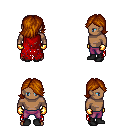
a pixel art fantasy rpg character, male body template, human, dark skin, red tattered cape, magenta pants, brunette swoop hairstyle, gold gloves, black shoes, four views (front, back, left, right), 2x2 character sprite sheet, small pixel art, hard edges, no anti-aliasing